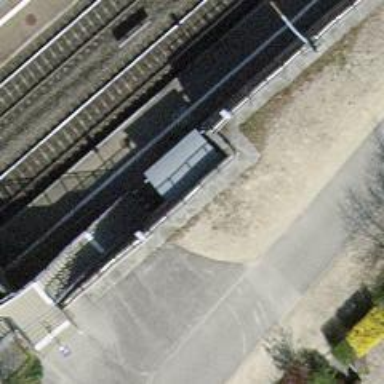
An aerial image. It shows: Public transport shelter.